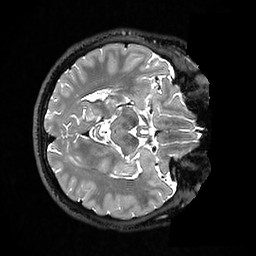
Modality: T2w
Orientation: axial
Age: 30
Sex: male
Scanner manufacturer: ge
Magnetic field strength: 3 T
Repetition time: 3.202 s
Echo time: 0.0667 s